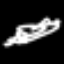
Label: squiggle